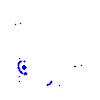
Particle: electron